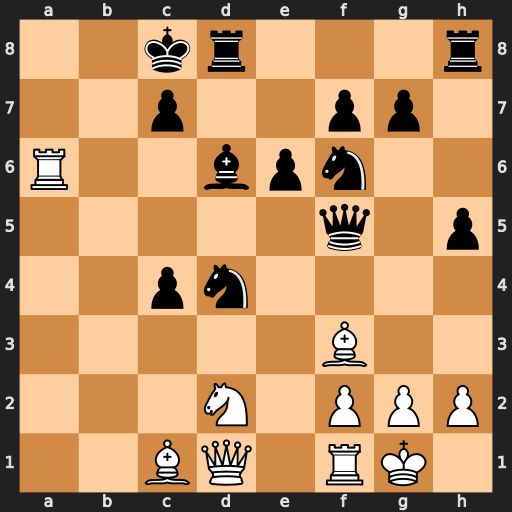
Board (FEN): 2kr3r/2p2pp1/R2bpn2/5q1p/2pn4/5B2/3N1PPP/2BQ1RK1
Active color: w
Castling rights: -
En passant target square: -
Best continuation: Qa4 Qb5 Qxb5 Nxb5 Bc6